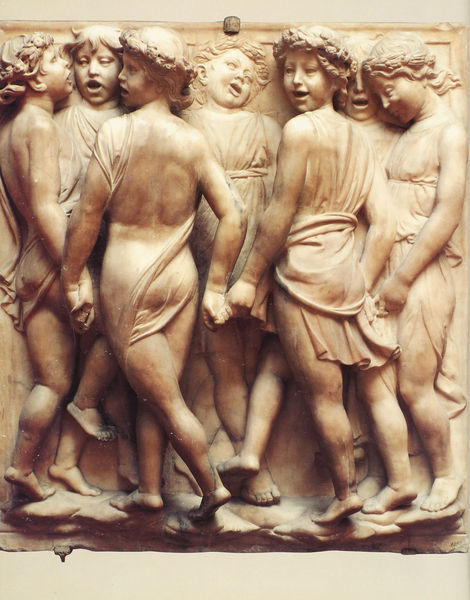
Titel: Cantoria
Künstler: Luca della Robbia
Institution: Florenz, Museo dell´Opera del Duomo
Schlagwörter: menschen, mädchen, bewegung, marmor, rücken, tuch, tanz, gesichter, anatomie, stein, gesang, tanzen, locken, kinder, skulptur, relief, rückenansicht, münder, detail, einheit, halbnackt, nackte, eingang, halterung, haken, antike, fries, portal, singen, musen, sieben, reigen, sarkophag, skultur, lachend, tanzend, leicht bekleidet, singend, kinderreigen, bas relief, plastik stein oder marmor, dastellung singender kinder